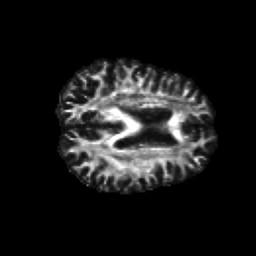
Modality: FA
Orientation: axial
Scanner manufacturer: siemens
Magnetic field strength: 3 T
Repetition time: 6.8 s
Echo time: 0.093 s